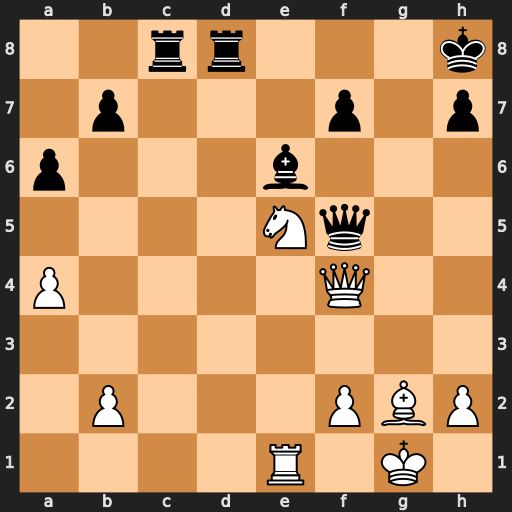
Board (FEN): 2rr3k/1p3p1p/p3b3/4Nq2/P4Q2/8/1P3PBP/4R1K1
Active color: w
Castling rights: -
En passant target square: -
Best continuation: Qxf5 Bxf5 Nxf7+ Kg7 Nxd8